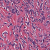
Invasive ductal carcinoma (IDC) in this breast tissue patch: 1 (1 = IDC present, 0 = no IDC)